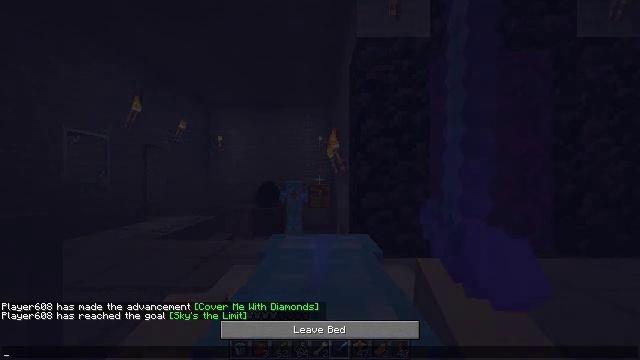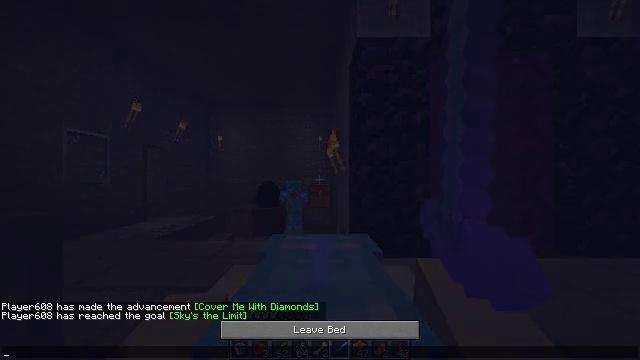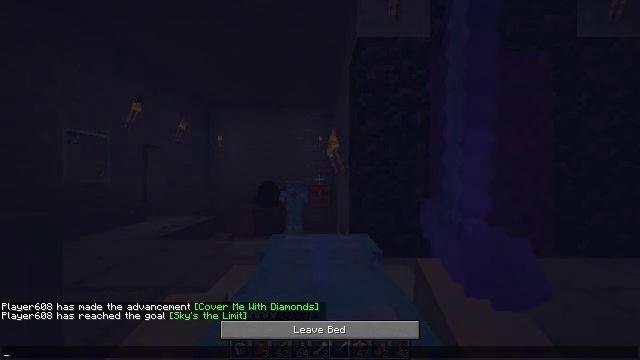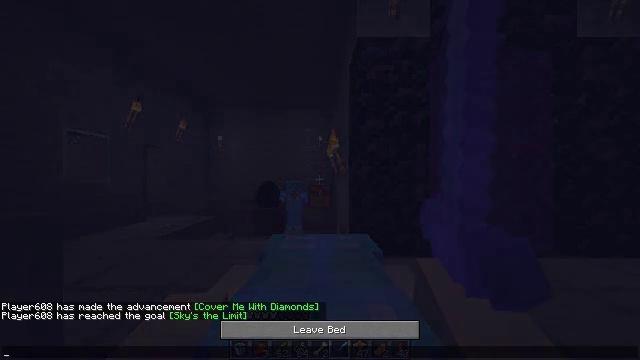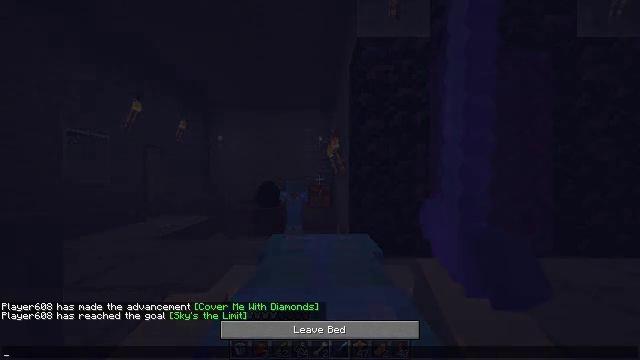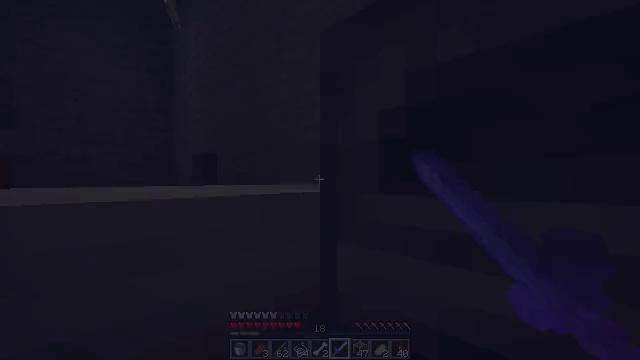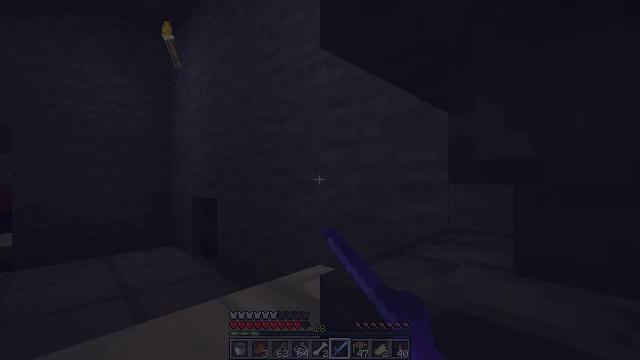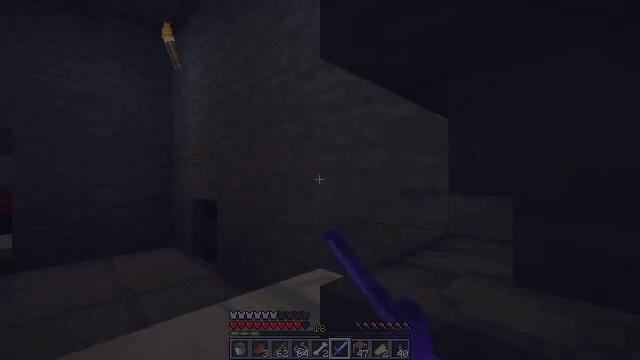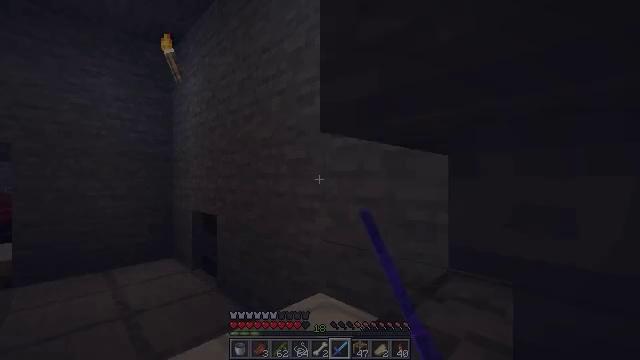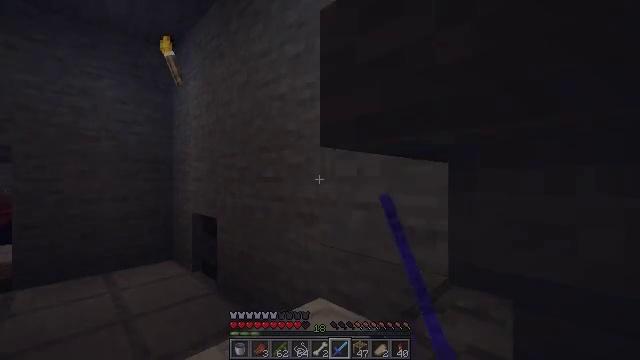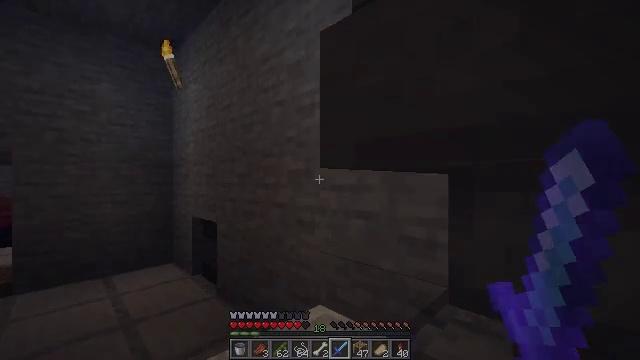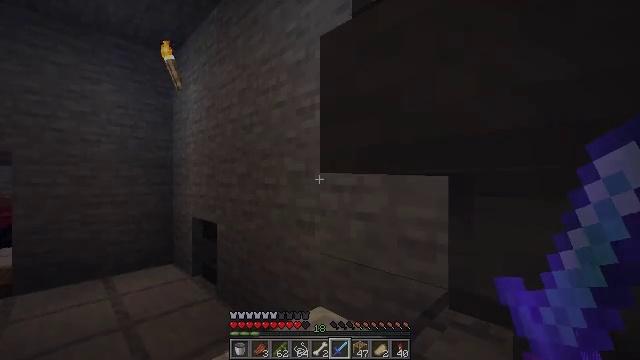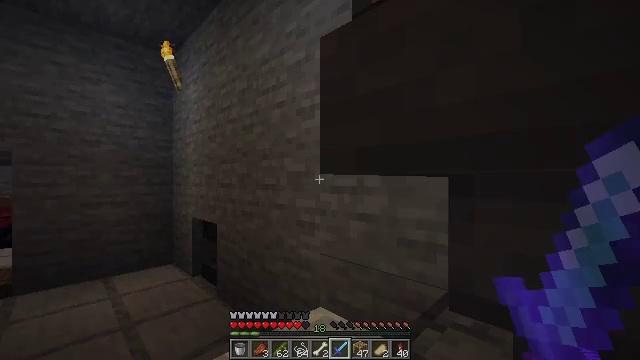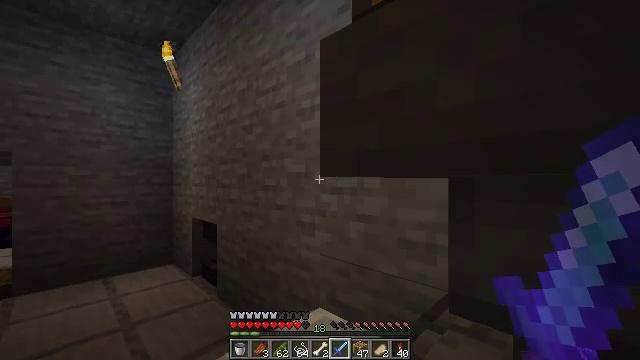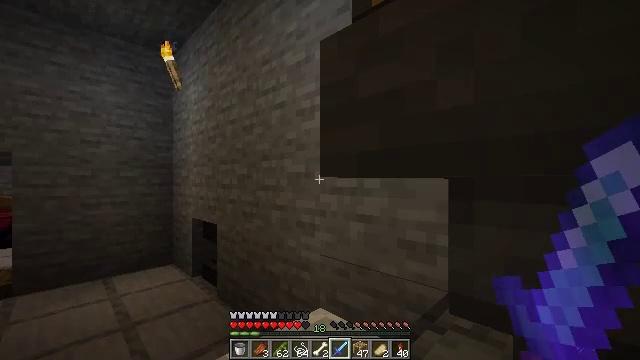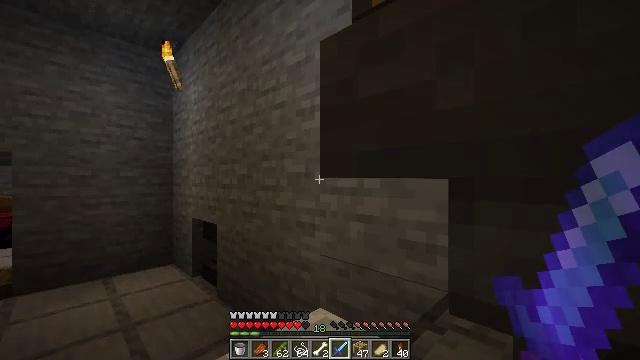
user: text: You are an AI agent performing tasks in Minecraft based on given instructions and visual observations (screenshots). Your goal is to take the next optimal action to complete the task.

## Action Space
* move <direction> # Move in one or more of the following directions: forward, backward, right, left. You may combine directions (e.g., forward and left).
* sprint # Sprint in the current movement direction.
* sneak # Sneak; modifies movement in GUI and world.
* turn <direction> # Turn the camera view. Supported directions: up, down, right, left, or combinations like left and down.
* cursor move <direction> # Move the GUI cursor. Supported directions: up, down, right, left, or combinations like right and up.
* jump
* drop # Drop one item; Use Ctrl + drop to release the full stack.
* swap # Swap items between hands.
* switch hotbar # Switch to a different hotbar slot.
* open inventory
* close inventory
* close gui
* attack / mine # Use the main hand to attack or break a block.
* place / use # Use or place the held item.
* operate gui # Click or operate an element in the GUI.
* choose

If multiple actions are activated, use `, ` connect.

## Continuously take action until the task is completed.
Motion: motion action
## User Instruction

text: Use bamboo and some string to create scaffolding in the crafting table.
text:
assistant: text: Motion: no_op
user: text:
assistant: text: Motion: no_op
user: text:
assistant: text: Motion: no_op
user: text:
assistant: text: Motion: no_op
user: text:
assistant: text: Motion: no_op
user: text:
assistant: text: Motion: no_op
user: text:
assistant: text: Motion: no_op
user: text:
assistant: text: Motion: no_op
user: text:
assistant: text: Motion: no_op
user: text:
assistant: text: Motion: no_op
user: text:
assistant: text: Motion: no_op
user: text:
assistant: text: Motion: no_op
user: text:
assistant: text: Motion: no_op
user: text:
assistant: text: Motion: no_op
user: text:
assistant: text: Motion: no_op
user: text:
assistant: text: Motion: no_op
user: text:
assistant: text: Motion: no_op
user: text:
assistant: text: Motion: no_op
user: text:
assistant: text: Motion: no_op
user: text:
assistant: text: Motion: no_op
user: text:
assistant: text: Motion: no_op
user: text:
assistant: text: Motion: no_op
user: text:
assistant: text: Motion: no_op
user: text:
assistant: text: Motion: no_op
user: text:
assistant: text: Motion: no_op
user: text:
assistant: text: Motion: no_op
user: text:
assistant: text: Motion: no_op
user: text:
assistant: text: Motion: no_op
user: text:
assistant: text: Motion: no_op
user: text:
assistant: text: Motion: no_op